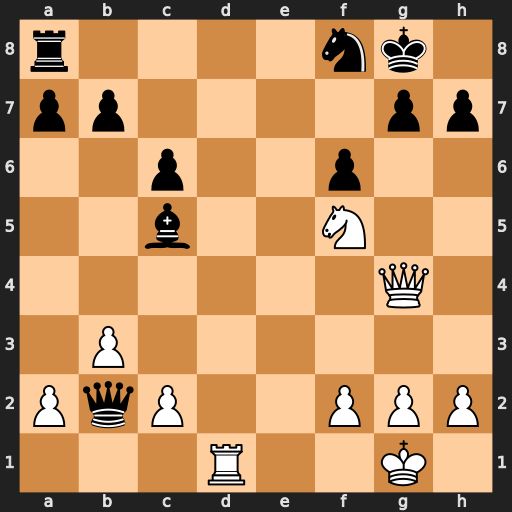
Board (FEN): r4nk1/pp4pp/2p2p2/2b2N2/6Q1/1P6/PqP2PPP/3R2K1
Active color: w
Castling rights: -
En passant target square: -
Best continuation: Qxg7#